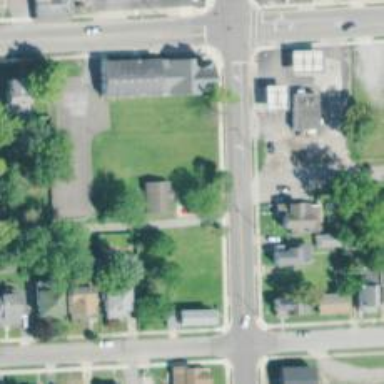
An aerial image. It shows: Alley classified as service road.